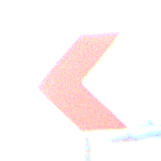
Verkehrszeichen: RichtungstafelnInKurvenKleinRechts
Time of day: SunriseSunset
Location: Outdoor (Special)
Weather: Clear
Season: NotSpecified
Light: Natural